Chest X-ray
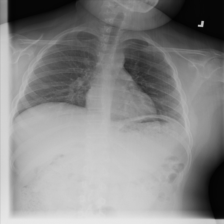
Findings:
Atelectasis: negative
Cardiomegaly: negative
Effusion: negative
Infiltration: negative
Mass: negative
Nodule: negative
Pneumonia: negative
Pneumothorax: negative
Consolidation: negative
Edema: negative
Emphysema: negative
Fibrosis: negative
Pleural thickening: negative
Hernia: negative